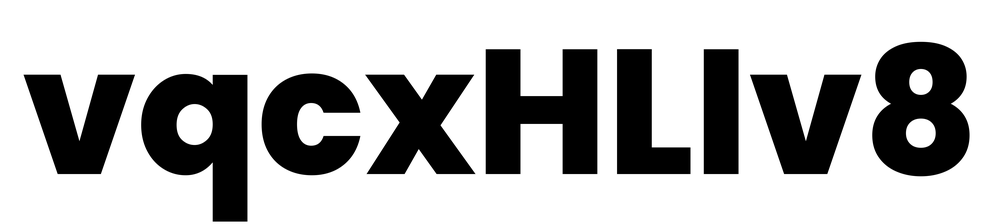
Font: Poppins-ExtraBold